Field crop: tomato
Growth stage: 1
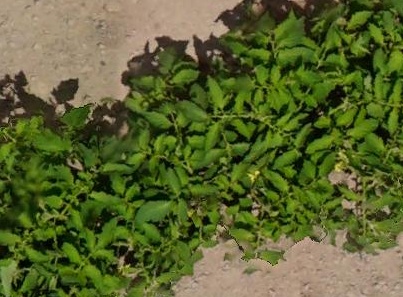
Species: tomato